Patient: sex M, age 57
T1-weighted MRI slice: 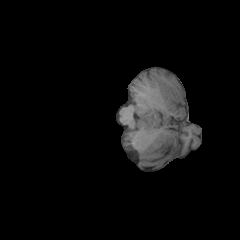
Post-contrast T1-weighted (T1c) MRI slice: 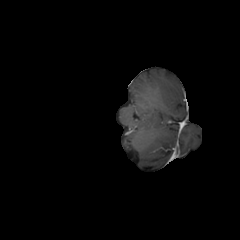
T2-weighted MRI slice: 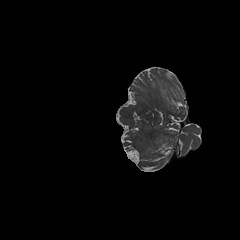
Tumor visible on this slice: no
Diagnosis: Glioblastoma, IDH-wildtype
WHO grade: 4